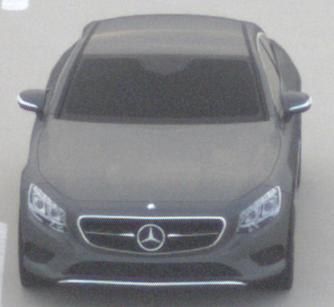
Make: Mercedes-Benz
Model: S 400 Coupé
Detailed model: S-Class (217) Coupé
Model produced from: 2015/10
Model produced until: 2017/09
Doors: 2
Color: gray
Road condition: dry road
Daytime: morning or afternoon
Contrast: low contrast